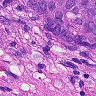
Metastatic tissue present: yes